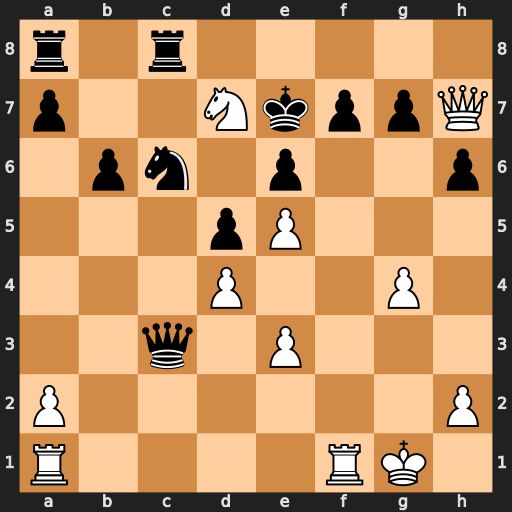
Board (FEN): r1r5/p2NkppQ/1pn1p2p/3pP3/3P2P1/2q1P3/P6P/R4RK1
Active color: w
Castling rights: -
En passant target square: -
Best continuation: Rxf7+ Kxf7 Rf1+ Ke8 Qxg7